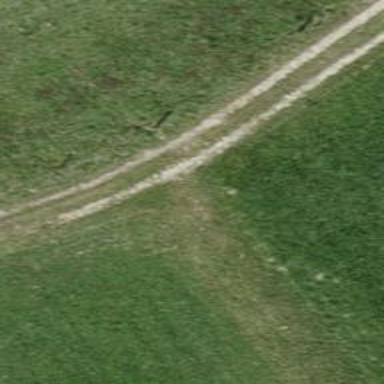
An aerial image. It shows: Grassy track with grade3 tracktype.